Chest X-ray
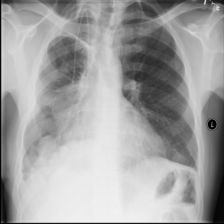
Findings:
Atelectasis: negative
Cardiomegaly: negative
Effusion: negative
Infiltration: negative
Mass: positive
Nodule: positive
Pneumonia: negative
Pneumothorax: positive
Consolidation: negative
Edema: negative
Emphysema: negative
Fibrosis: negative
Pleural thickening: negative
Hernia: negative